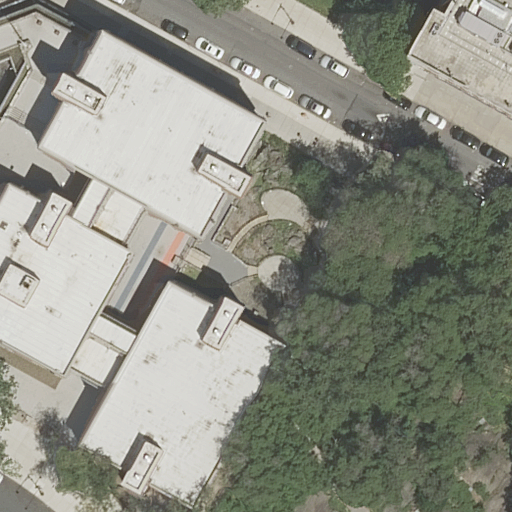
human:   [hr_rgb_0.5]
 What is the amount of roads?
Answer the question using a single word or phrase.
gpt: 3

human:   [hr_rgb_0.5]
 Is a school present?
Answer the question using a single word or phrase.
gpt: yes

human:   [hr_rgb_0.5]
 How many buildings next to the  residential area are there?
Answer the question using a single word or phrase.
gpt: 2

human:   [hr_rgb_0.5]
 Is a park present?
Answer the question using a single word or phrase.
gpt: yes

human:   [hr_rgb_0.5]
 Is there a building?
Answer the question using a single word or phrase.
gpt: yes

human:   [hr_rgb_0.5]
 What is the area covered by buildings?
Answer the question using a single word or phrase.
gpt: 3099m2

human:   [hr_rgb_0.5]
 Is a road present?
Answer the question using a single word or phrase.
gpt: yes

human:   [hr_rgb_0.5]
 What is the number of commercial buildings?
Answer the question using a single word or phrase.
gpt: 0

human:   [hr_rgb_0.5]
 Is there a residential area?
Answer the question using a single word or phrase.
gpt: yes

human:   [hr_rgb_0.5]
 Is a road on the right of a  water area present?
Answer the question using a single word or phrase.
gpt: no

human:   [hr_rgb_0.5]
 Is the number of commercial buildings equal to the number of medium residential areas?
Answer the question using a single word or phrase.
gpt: yes

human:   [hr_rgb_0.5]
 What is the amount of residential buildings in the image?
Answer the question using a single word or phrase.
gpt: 1

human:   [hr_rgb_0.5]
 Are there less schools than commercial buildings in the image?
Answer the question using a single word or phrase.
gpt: no

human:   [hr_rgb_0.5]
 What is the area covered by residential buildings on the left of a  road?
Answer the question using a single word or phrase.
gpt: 0m2

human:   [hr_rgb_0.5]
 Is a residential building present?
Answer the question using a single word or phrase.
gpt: yes

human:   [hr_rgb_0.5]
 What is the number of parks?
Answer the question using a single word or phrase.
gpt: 1

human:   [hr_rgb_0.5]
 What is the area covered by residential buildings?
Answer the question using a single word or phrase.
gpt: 166m2

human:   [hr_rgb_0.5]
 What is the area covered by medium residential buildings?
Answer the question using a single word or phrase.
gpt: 166m2

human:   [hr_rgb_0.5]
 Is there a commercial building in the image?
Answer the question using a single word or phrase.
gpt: no

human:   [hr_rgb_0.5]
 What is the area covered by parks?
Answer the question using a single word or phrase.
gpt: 10345m2

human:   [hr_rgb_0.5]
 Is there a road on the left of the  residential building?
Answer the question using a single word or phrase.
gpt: yes

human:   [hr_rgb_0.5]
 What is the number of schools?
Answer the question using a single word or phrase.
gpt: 1

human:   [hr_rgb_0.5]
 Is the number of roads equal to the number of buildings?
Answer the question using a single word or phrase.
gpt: no

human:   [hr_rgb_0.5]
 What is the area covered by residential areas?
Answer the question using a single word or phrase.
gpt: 6892m2

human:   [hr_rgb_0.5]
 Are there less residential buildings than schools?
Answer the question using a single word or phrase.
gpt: no

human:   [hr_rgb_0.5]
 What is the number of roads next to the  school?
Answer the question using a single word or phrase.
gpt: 3

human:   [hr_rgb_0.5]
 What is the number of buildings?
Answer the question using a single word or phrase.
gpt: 2

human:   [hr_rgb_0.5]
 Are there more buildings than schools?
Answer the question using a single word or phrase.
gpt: yes

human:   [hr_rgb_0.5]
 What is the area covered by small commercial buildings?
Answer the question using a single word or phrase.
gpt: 0m2

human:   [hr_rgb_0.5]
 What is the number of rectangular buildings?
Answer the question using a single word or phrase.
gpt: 0

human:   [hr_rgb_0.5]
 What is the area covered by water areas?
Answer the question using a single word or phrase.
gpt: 0m2

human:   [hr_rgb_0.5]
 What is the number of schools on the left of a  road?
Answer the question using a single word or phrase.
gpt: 0

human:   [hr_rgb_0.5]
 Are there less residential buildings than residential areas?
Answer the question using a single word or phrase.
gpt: no

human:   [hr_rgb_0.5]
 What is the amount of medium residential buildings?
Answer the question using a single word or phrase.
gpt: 1

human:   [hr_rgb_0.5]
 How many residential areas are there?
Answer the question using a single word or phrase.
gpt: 1

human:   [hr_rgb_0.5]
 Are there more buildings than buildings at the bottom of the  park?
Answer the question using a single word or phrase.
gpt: yes

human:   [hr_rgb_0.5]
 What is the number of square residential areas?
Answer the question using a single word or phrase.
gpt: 0

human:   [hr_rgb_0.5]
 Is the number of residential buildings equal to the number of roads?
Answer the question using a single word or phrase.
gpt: no

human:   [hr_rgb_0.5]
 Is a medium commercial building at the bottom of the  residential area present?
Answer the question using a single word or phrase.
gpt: no

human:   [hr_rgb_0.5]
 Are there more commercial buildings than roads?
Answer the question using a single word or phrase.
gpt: no

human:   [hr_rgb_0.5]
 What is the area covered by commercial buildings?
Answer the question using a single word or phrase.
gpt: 0m2

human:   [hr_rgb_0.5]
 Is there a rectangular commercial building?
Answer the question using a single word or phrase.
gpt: no

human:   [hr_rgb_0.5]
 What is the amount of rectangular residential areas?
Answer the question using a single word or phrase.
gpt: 1

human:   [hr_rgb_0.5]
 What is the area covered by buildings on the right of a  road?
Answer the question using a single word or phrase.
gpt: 166m2

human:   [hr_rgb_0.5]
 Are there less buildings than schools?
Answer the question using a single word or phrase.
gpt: no

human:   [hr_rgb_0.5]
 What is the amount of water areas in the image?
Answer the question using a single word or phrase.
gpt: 0

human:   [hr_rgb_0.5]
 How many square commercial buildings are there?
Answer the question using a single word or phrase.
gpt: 0

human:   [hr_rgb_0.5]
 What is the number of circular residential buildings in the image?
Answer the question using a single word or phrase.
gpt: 0

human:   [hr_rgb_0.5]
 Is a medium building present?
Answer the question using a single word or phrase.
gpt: yes

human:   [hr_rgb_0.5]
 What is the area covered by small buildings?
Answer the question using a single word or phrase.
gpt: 0m2

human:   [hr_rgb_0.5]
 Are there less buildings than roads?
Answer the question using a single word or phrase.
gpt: yes

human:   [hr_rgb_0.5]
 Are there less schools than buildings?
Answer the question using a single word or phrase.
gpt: yes

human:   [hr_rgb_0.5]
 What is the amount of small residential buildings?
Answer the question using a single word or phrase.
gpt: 0

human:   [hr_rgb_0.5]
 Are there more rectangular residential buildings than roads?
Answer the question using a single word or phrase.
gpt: no

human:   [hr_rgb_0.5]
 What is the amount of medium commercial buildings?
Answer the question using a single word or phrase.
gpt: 0

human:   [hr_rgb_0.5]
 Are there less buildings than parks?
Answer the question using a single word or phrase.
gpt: no

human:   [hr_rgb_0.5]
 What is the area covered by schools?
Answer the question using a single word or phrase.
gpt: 3561m2

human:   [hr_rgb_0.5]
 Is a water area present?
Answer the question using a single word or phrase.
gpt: no

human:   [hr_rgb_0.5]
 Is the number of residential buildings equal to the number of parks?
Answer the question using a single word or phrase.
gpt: yes

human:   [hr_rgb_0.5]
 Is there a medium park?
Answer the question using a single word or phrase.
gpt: no

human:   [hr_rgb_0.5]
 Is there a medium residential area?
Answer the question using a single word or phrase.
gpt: no

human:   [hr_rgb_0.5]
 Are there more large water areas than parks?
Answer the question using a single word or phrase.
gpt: no

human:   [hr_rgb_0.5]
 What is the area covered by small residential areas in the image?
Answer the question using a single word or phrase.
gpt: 0m2

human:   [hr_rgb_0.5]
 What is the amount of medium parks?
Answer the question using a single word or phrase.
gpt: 0